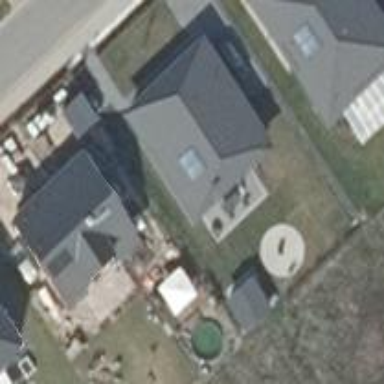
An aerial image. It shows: Detached building with hipped roof.